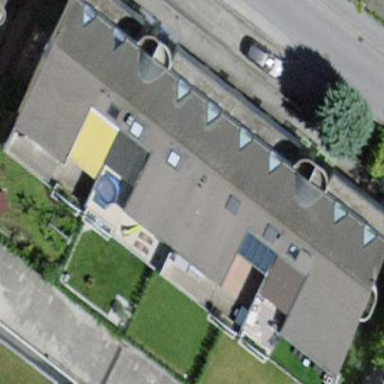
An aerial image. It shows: Apartment building with flat roof.